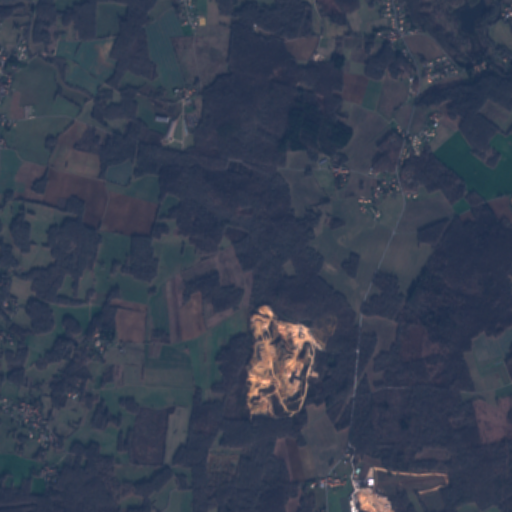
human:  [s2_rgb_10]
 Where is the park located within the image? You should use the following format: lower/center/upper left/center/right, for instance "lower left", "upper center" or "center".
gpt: The park is located in the upper left of the image.
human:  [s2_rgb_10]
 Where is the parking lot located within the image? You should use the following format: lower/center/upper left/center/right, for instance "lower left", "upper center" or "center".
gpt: The parking lot is located in the upper left of the image.
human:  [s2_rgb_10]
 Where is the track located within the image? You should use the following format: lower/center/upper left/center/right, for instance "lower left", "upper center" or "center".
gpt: The track is located in the lower center of the image.
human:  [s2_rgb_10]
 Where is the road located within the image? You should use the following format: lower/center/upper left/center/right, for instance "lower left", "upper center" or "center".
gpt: There is no road in the image.